Field crop: maize
Growth stage: 2
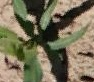
Species: maize